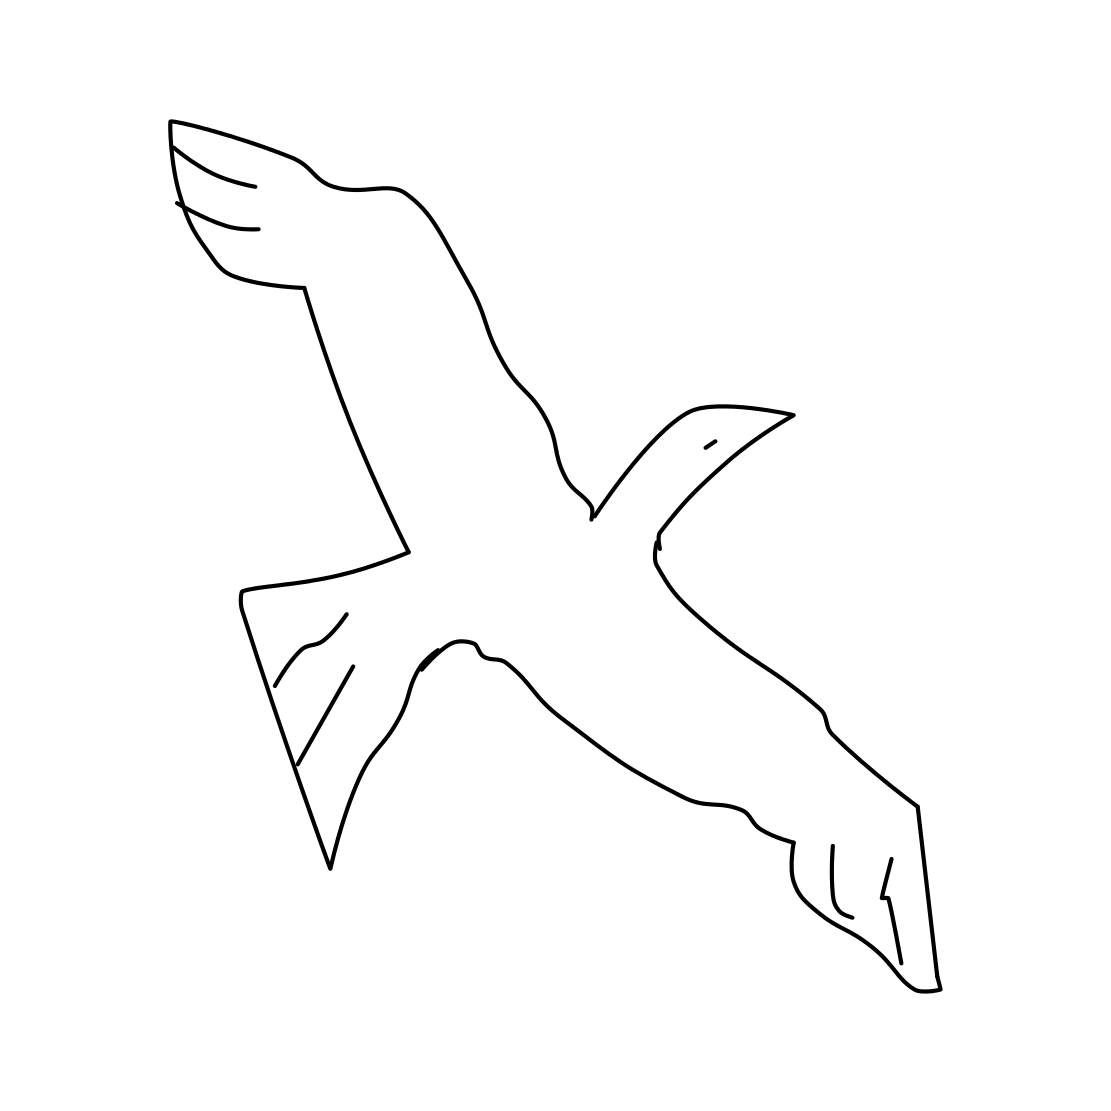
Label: flying bird